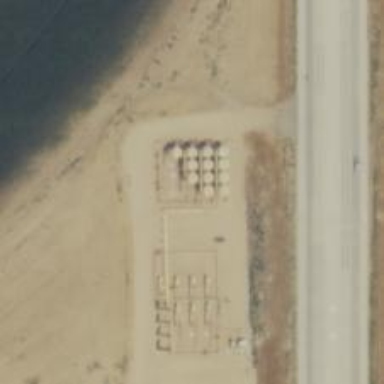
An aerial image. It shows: Storage tank with man-made structure.